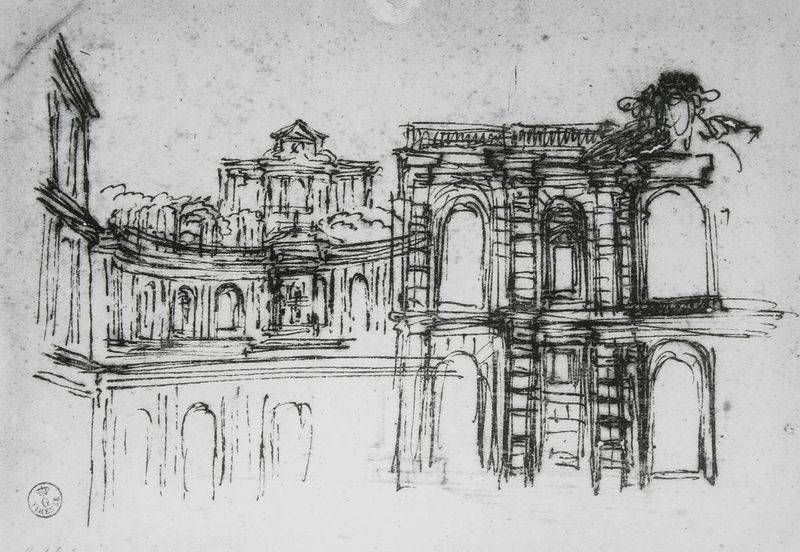
Titel: Entwurf für die Fassade des Palazzo Pitti und ein Gartentheater
Künstler: Pietro da Cortona
Standort: Florenz
Institution: Gabinetto Disegni e Stampe degli Uffizi
Schlagwörter: baum, dunkel, feder, wasser, weiß, bäume, see, teich, fenster, grau, hell, hut, schwarz, skizze, säule, säulen, zeichnung, anlage, dach, gebäude, haus, schloss, architektur, barock, gesicht, innenraum, signatur, spiegelung, kirche, klassizismus, kinn, rund, stock, turm, vase, terrasse, papier, ansicht, bogen, fassade, italien, perspektive, türen, giebel, mauer, grafik, graphik, linien, weis, platz, pilaster, rundbogen, leiter, treppe, turner, runde, symmetrie, striche, tor, umriss, bögen, eingang, tusche, kolonnade, antike, palast, stockwerk, torbogen, dom, linie, kohle, druck, radierung, künstler, seite, scharz, strich, schraffiert, bleistift, stempel, entwurf, pinsel, altar, rom, halbrund, rustika, tore, villa, sims, gesims, quader, florenz, vorderansicht, etagen, plan, tempel, siegel, dresden, stockwerke, sigel, aufsatz, säulengang, riss, dreckig, palais, aufriss, nischen, bauplan, tuschezeichnung, gänge, rundbogenfenster, torbögen, horizontale, stricj, halbsäulen, zeichnng, mehrstöckig, kaskade, slizze, schlosss, vorbild, blkon, bogeb, gekritzeltes, jhaus, rundgänge, tree, komis h